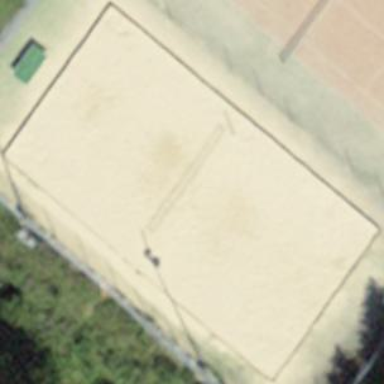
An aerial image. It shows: Beach volleyball pitch for leisure land activities.